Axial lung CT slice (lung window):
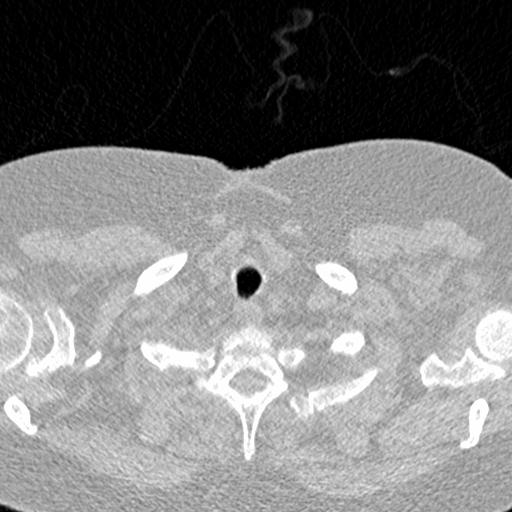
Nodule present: no